Breast ultrasound image
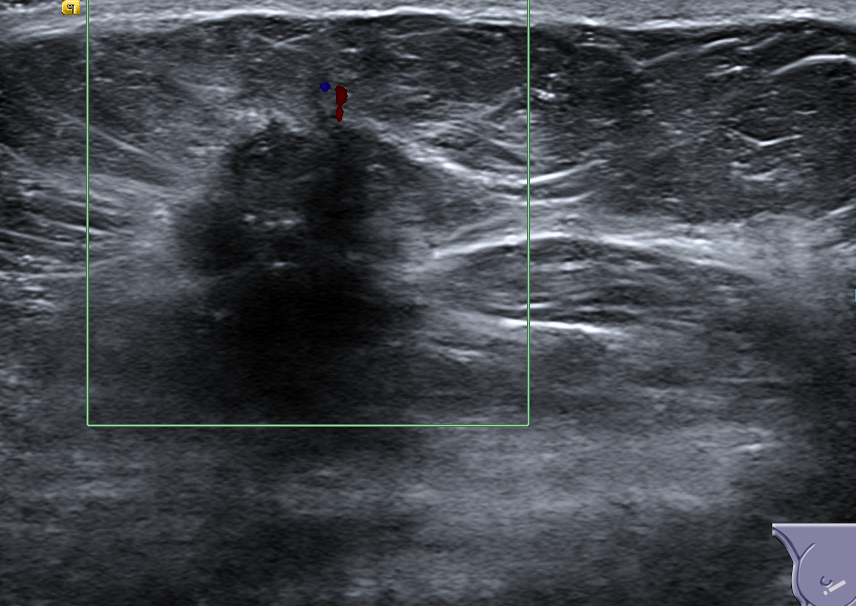
Diagnosis: malignant